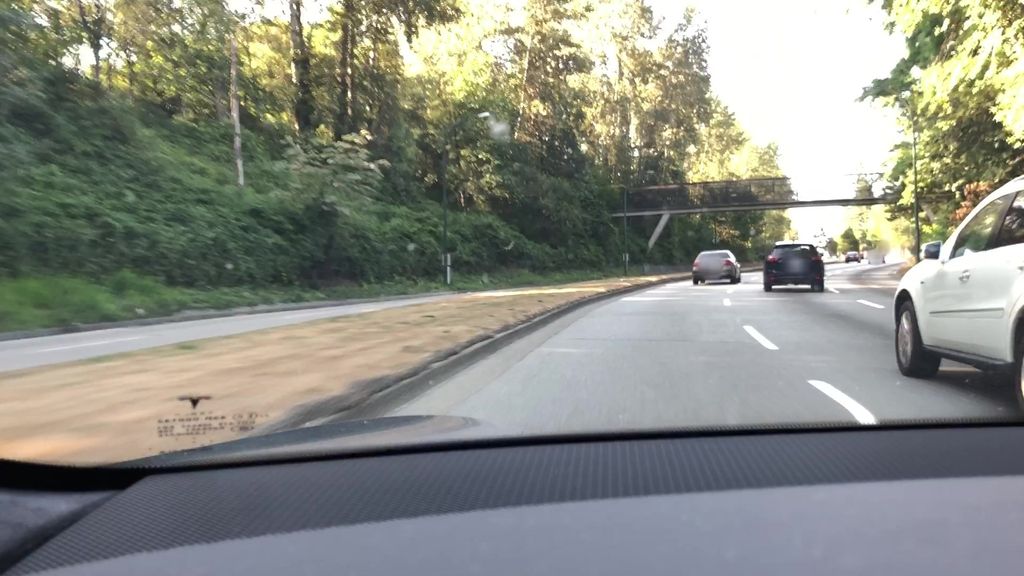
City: vancouver